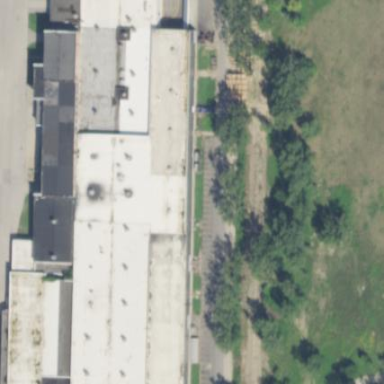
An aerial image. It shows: Manufacturing building.